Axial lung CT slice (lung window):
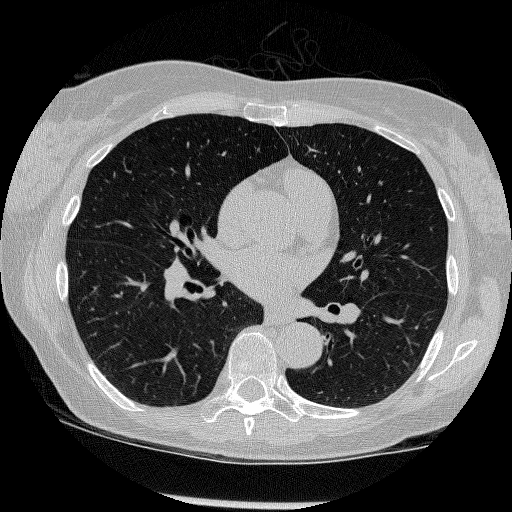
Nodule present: no